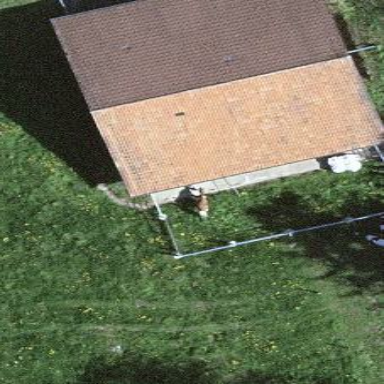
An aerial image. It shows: Cabin.